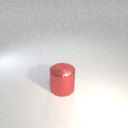
large red metal cylinder